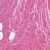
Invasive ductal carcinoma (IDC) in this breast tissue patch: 0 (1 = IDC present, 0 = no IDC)